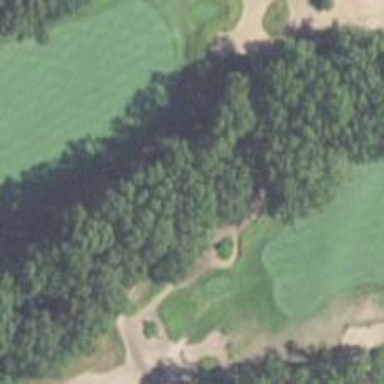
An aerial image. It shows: Rough golf area on lush grassland.